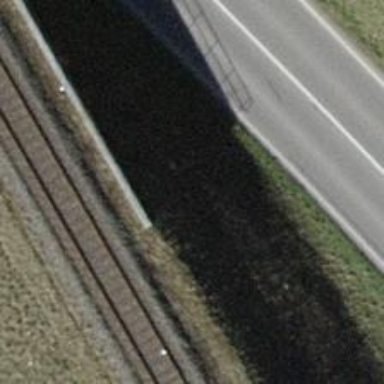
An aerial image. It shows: Railway signal.